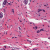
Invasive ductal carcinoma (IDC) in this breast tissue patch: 0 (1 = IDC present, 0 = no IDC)